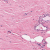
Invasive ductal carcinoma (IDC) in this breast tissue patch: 0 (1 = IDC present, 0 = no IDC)